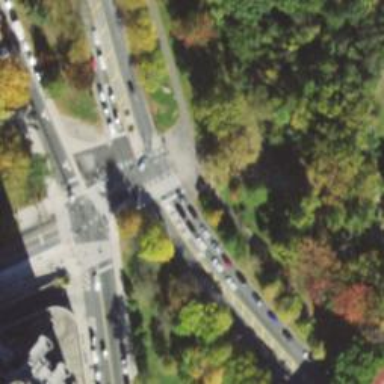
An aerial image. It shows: Marked crossing on asphalt footway.